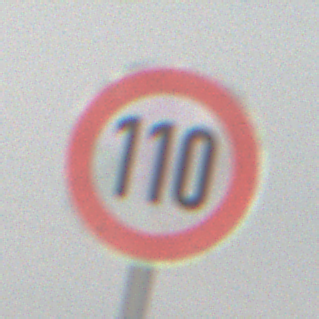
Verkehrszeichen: Geschwindigkeit110
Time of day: MorningAfternoon
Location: Outdoor (Nature)
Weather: Overcast
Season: Winter
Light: Natural